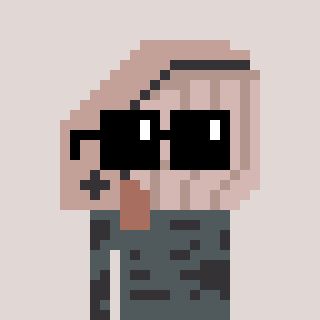
a pixel art character with square black sunglasses, a whale-shaped head and a grayscale-colored body on a warm background